Interaction volume radius: 5 \u00c5
Interaction volume height: 25 \u00c5
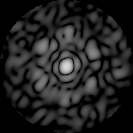
Disorder parameter: 0.7603